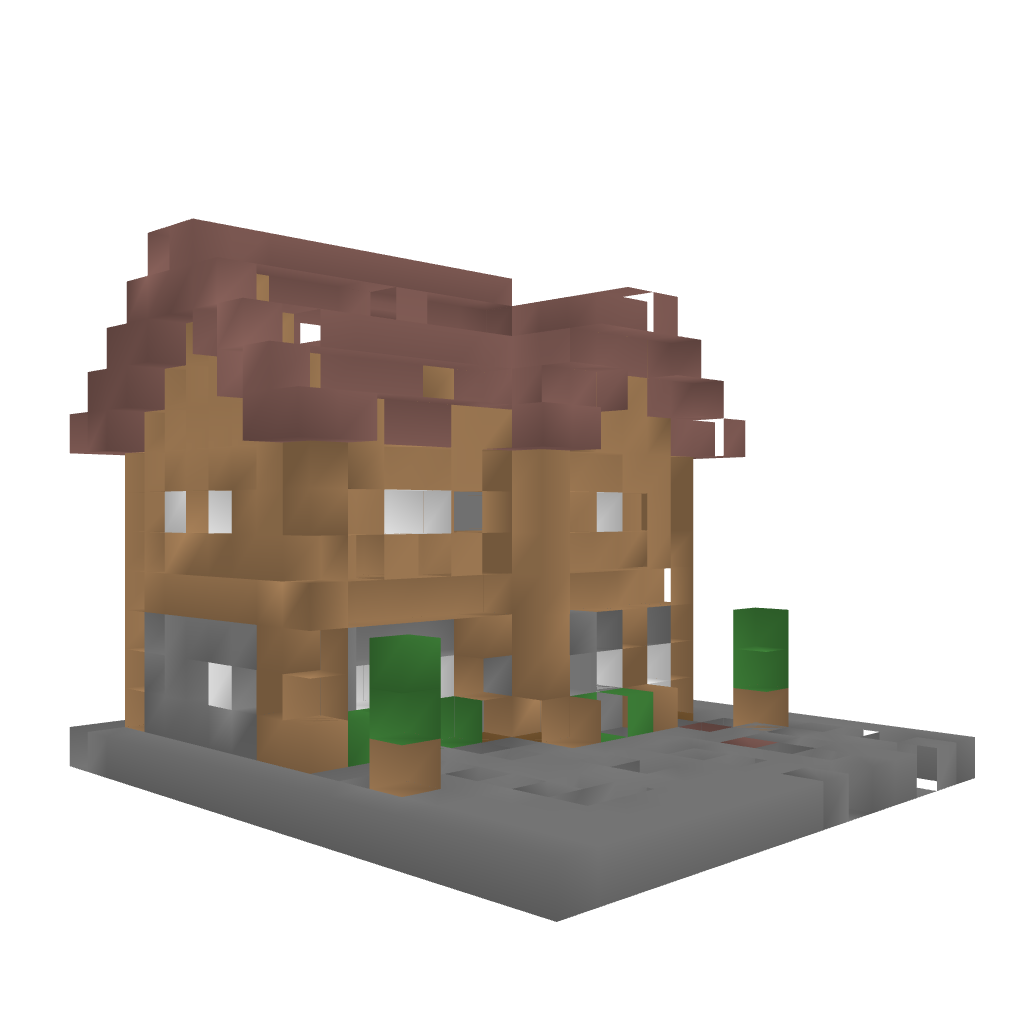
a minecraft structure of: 1700's House bad low quality